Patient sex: F
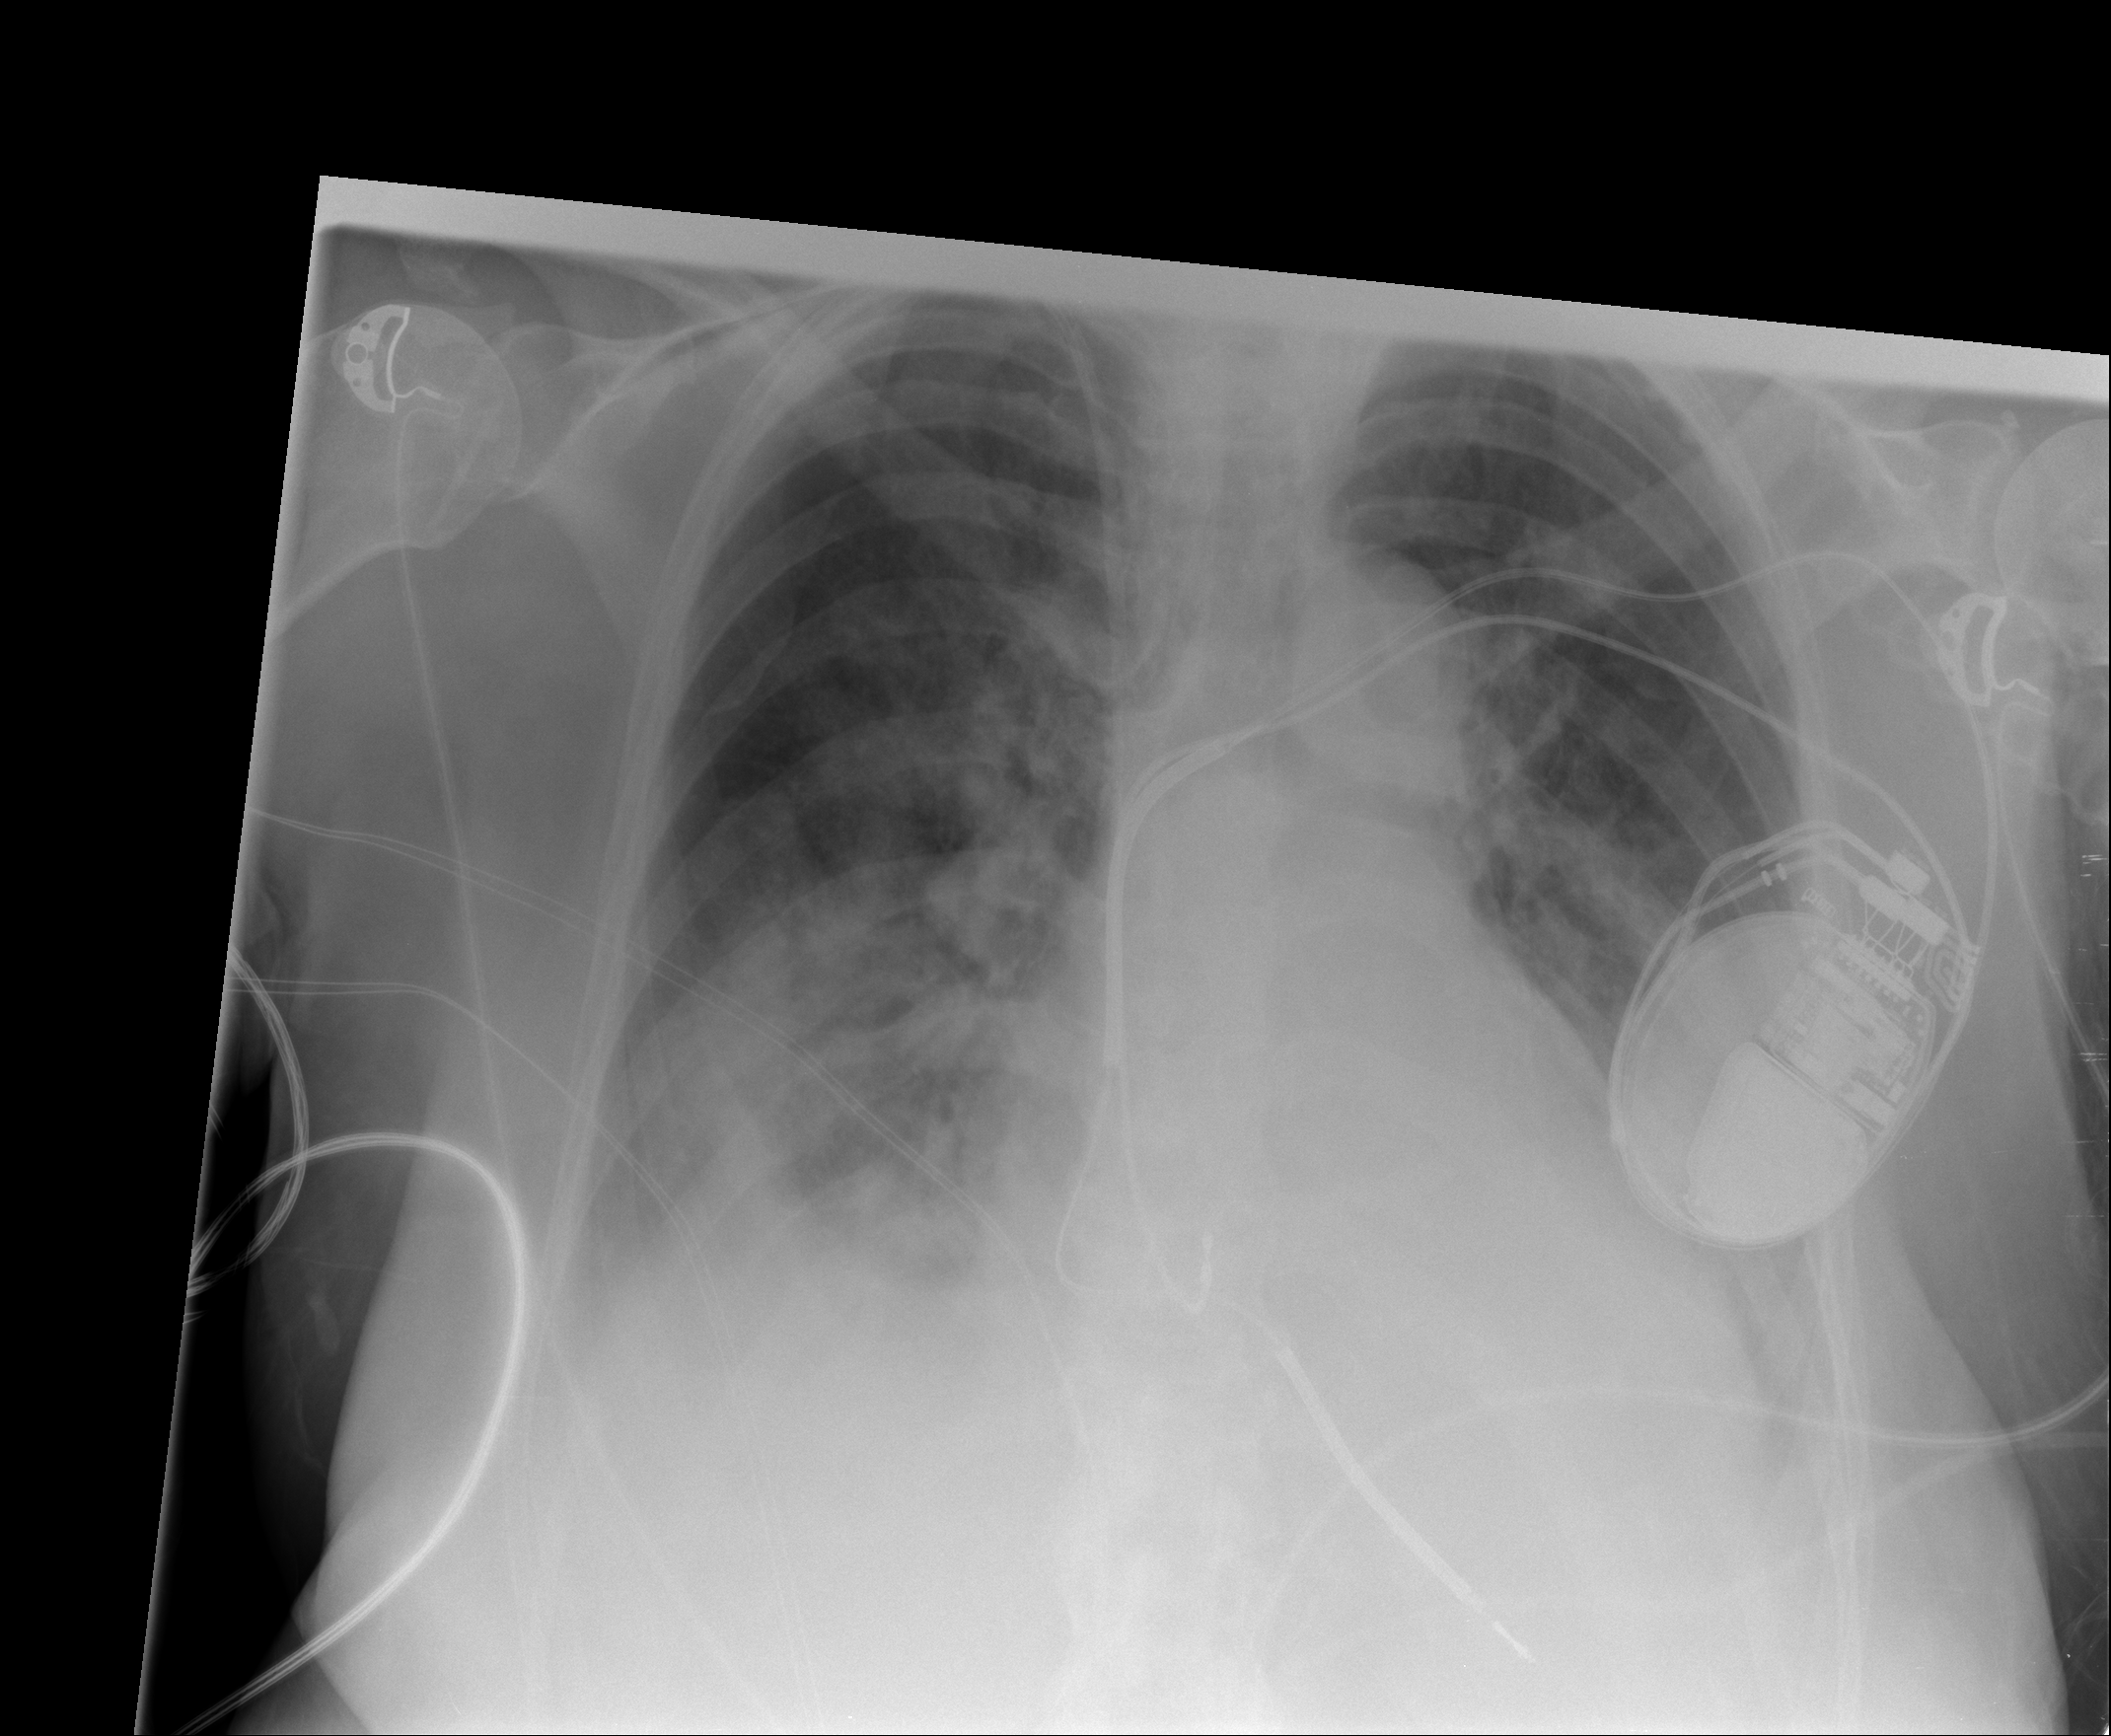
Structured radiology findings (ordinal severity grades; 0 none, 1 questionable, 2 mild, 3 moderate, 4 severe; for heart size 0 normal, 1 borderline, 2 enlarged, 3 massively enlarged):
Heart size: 1
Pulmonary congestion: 2
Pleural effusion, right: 2
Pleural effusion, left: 2
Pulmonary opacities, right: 3
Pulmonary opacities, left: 2
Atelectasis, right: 2
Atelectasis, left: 2